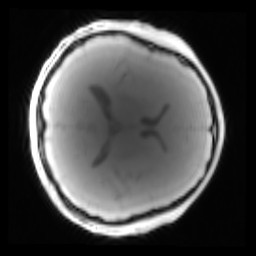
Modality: PDw
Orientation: axial
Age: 23
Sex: male
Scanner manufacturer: siemens
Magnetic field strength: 3 T
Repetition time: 0.25 s
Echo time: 0.00103 s